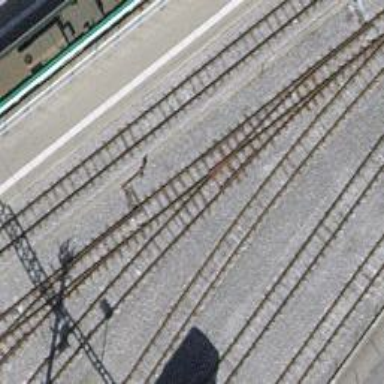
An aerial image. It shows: Narrow-gauge railway siding with electrified contact lines. It has one track.